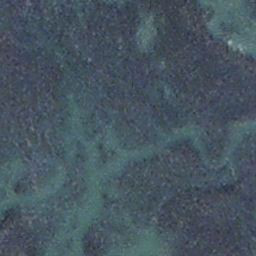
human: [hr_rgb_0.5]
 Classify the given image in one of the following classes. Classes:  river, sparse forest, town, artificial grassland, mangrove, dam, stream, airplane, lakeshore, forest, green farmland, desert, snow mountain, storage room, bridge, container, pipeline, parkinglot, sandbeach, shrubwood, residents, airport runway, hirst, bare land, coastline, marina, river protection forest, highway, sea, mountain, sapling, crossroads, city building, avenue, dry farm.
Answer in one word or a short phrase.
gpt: stream